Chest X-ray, PA view. Patient: 52 years old, sex F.
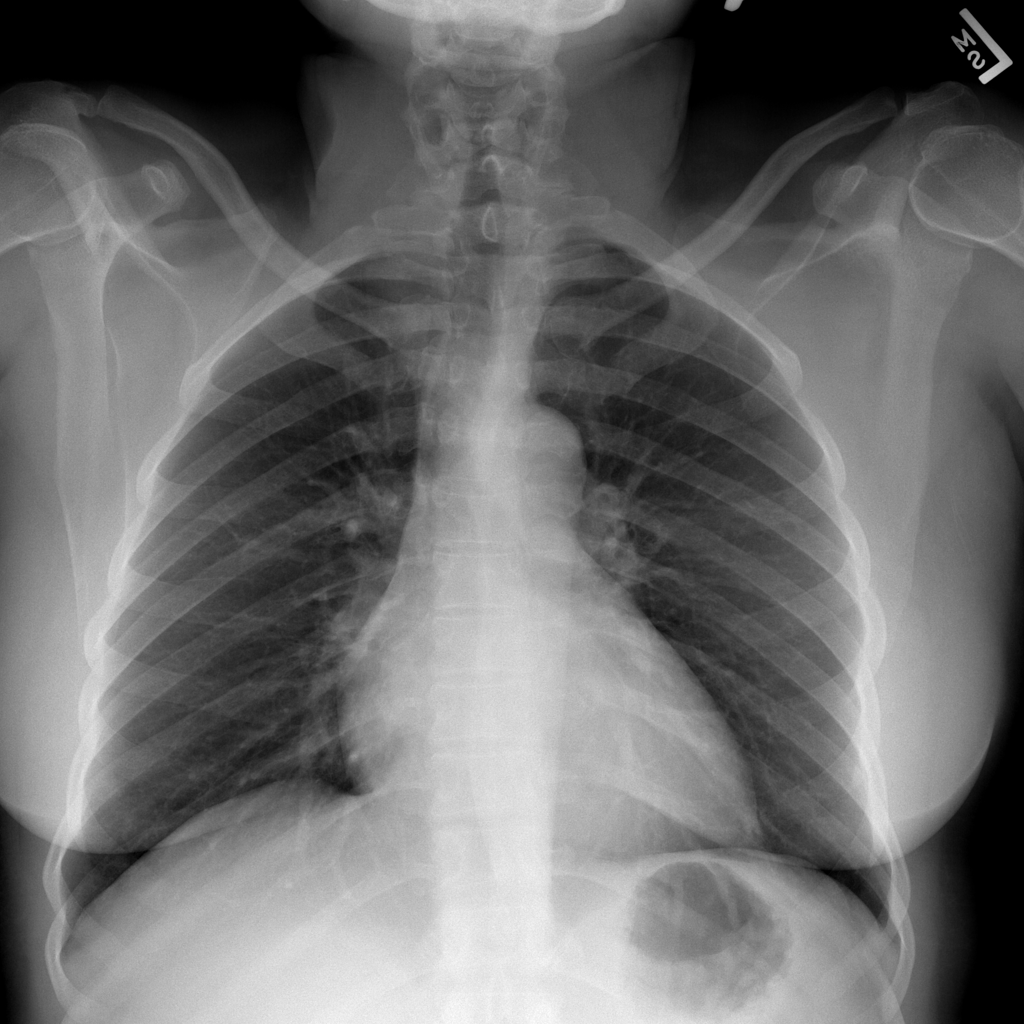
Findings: No Finding